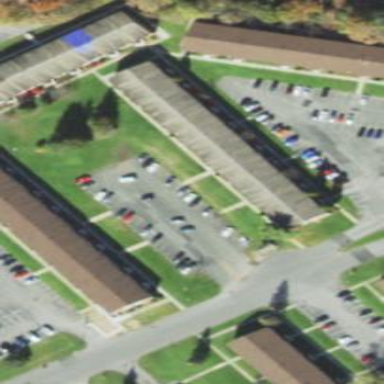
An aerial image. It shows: Paved parking area.